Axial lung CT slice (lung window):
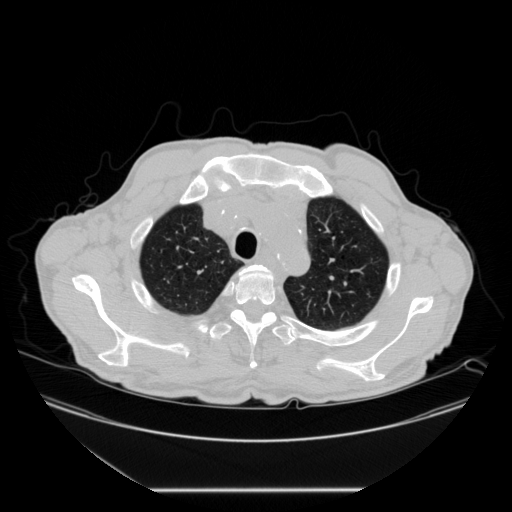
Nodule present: no